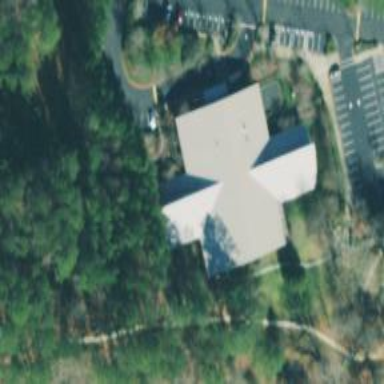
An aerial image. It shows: Library building.